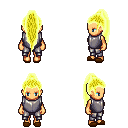
a pixel art fantasy rpg character, female body template, human, tanned skin, steel chest armor, metal pants, gold extra-long topknot hairstyle, brown slippers, four views (front, back, left, right), 2x2 character sprite sheet, small pixel art, hard edges, no anti-aliasing